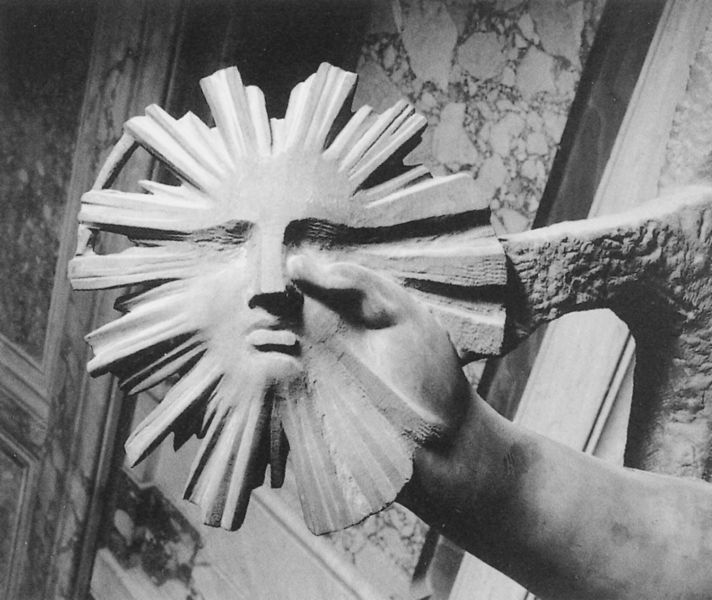
Titel: Die Wahrheit
Künstler: Giovanni Lorenzo Bernini
Institution: Rom, Galleria Borghese
Schlagwörter: gott, hand, grob, daumen, holz, marmor, mund, nase, wand, arm, augen, gesicht, stein, kirche, sonne, figur, frontal, lippen, rund, skulptur, ton, relief, abstrakt, ausdruck, detail, ernst, bildhauerei, foto, maske, strahlen, schwarzweiss, greifen, schnitzerei, gebälk, bearbeitungsspuren, verschmolzen, meißelspuren